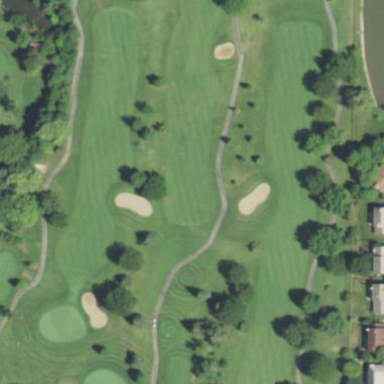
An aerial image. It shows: Area of rough grass used for golf.